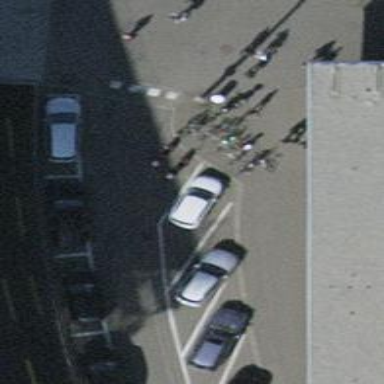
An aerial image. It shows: Bicycle parking area with stands available.